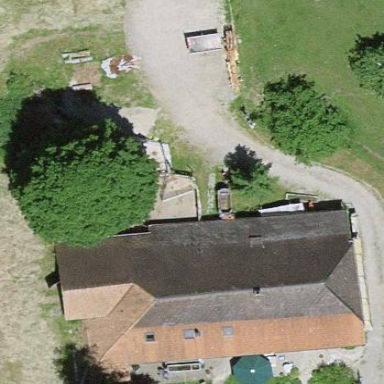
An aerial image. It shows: Farm building.